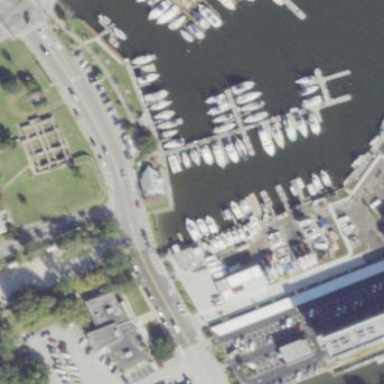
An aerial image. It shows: Marina area for leisure land.